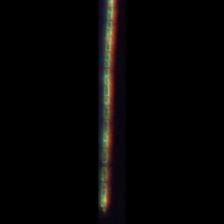
Taxon: Leptocylindrus
Group: Diatoms